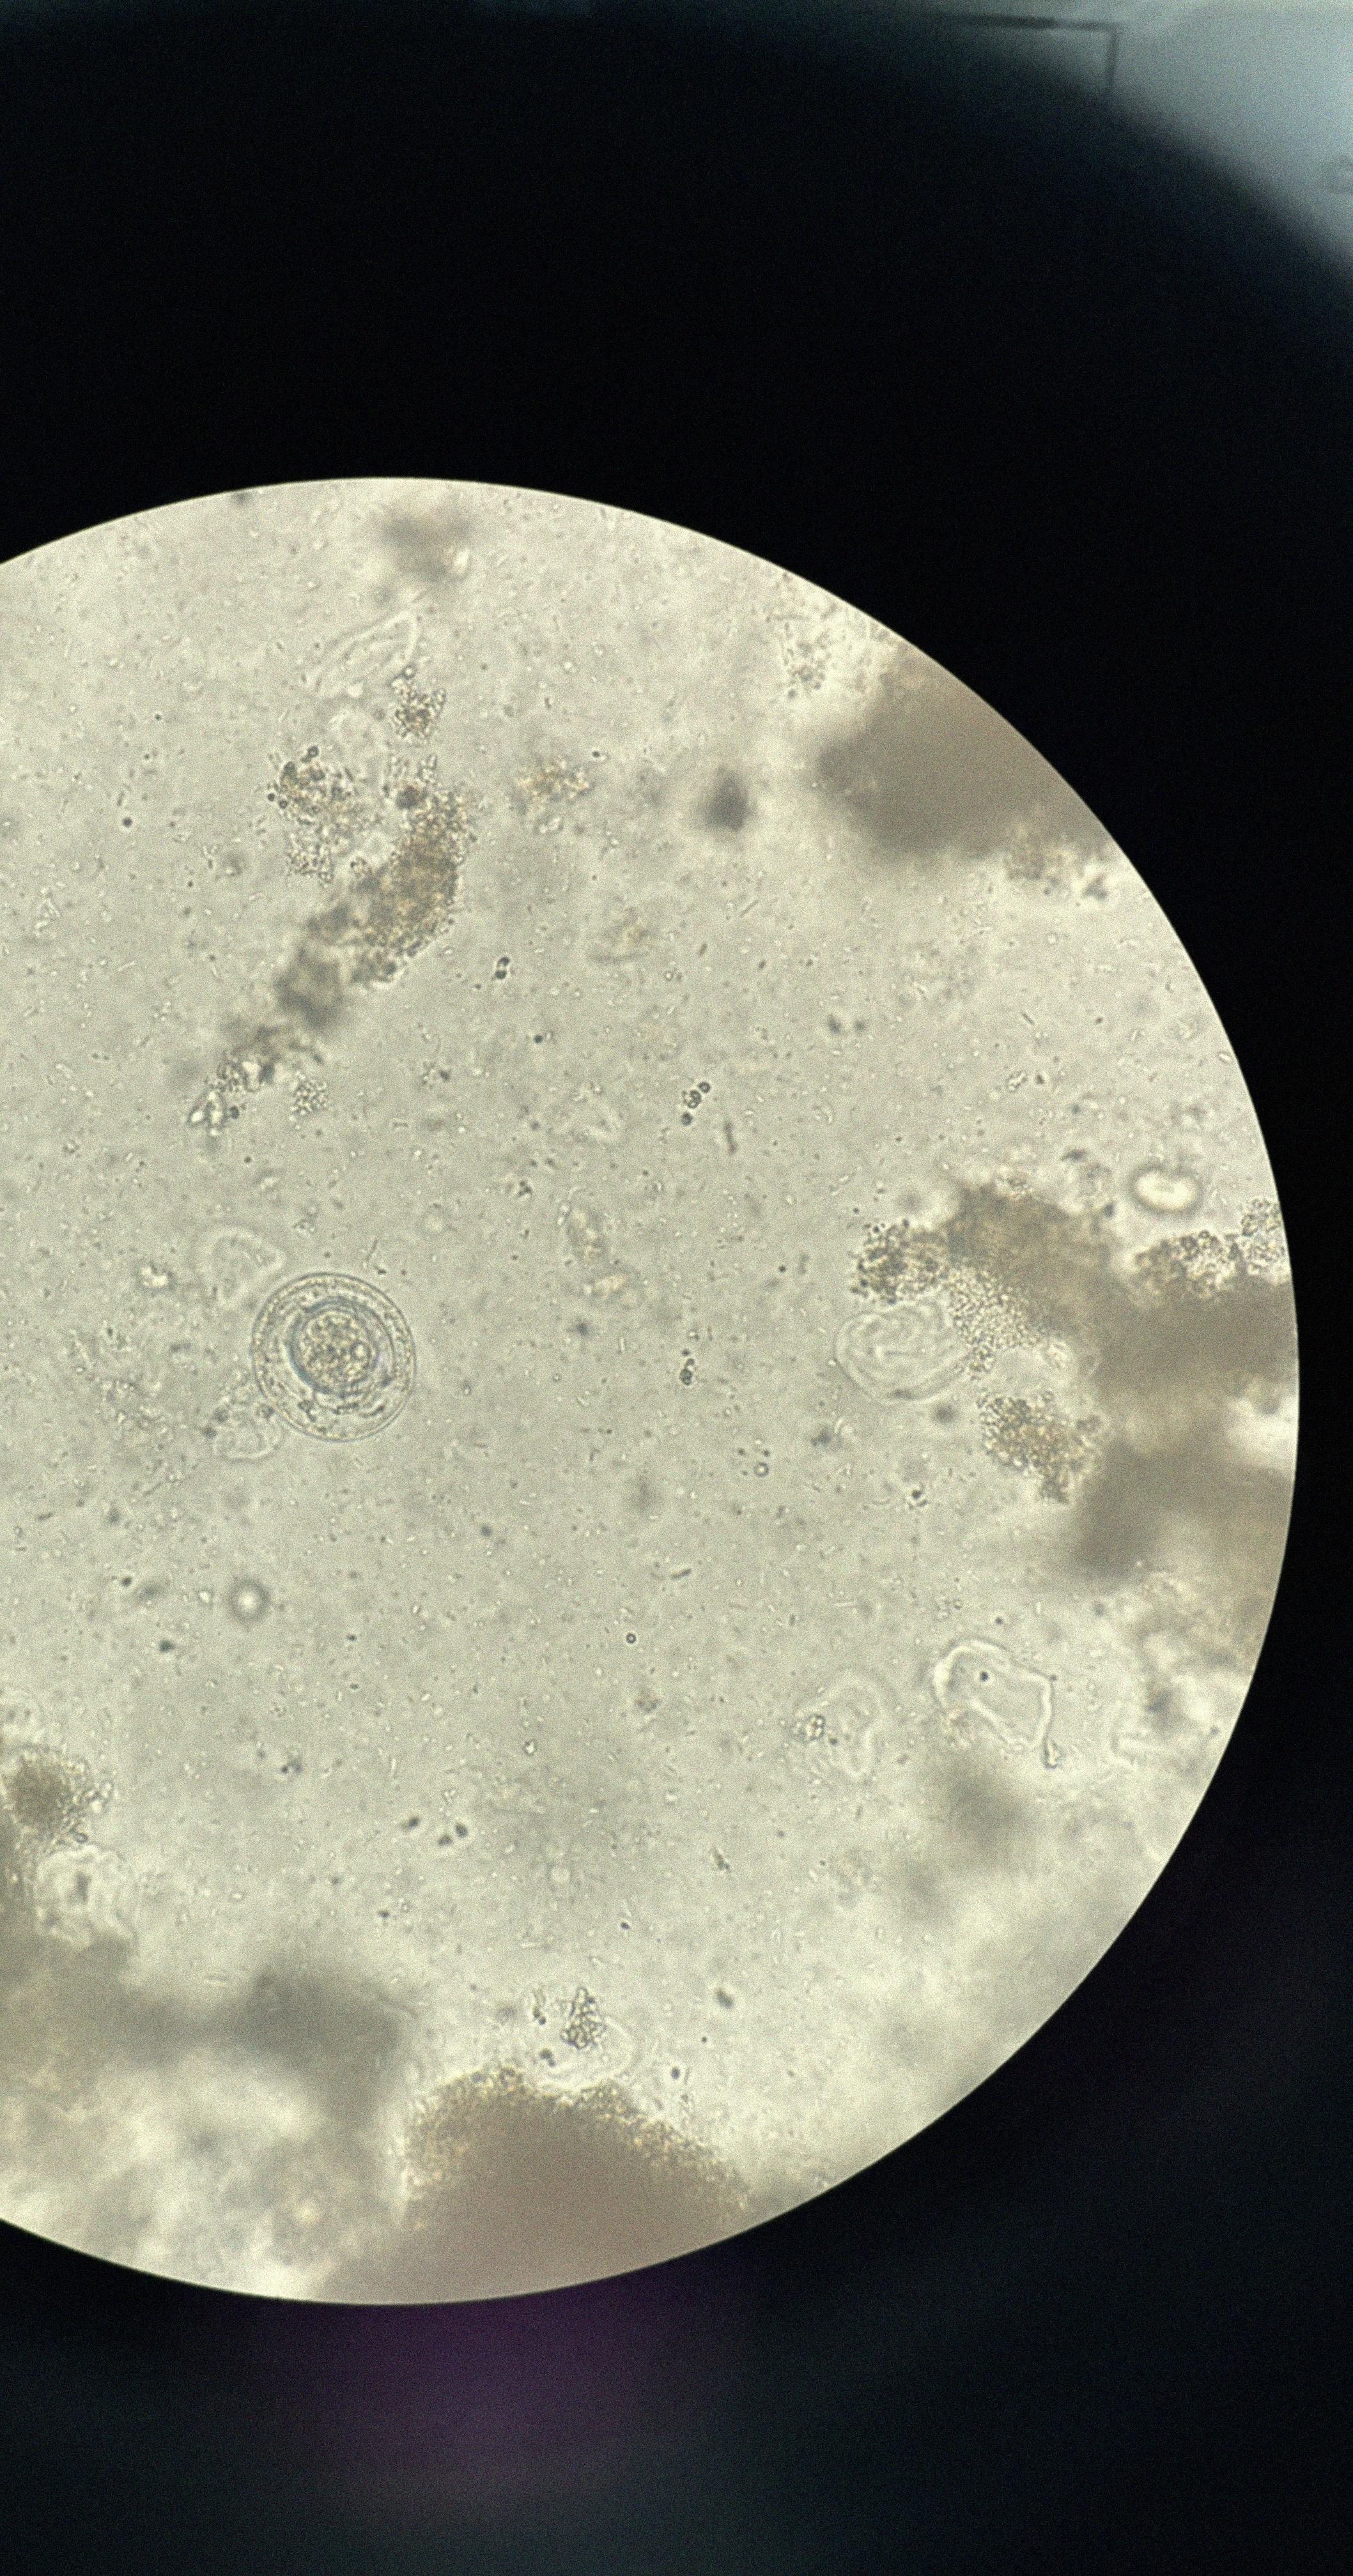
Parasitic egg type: Hymenolepis nana